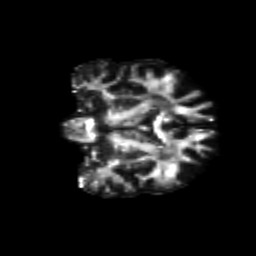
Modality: FA
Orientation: coronal
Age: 39
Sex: female
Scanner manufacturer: siemens
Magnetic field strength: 3 T
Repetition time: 8.6 s
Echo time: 0.095 s